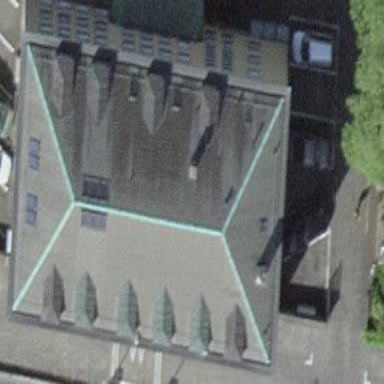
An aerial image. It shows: Office building.